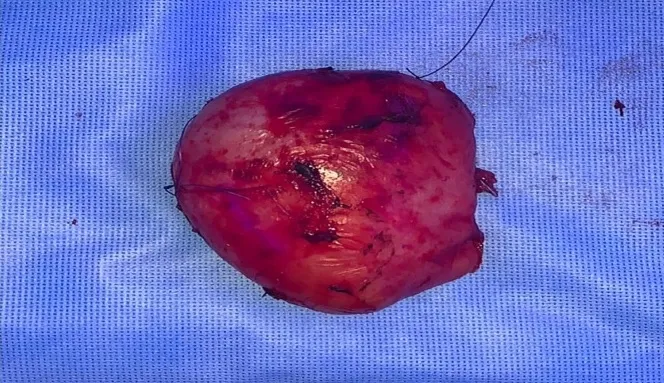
Cystic mass about 10* 9*6 cm.
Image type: medical_photograph (other_medical_photograph)